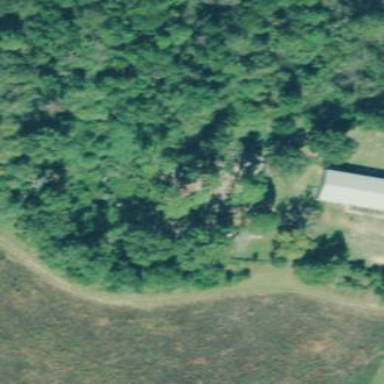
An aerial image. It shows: Grave yard.